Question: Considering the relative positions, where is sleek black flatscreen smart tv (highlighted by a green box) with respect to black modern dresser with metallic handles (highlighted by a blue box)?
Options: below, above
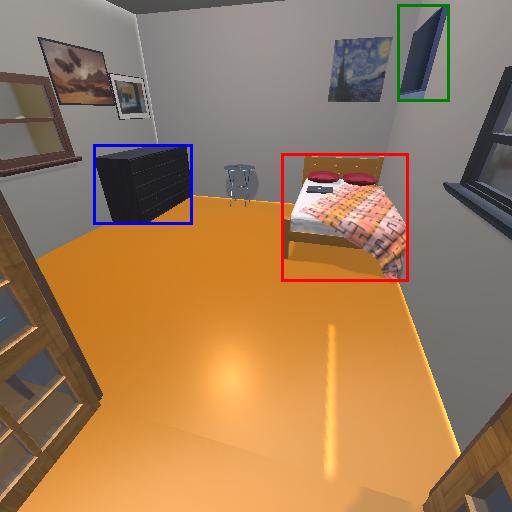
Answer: below